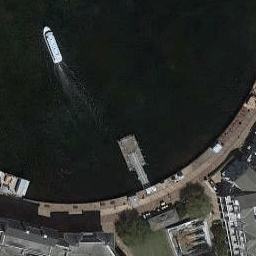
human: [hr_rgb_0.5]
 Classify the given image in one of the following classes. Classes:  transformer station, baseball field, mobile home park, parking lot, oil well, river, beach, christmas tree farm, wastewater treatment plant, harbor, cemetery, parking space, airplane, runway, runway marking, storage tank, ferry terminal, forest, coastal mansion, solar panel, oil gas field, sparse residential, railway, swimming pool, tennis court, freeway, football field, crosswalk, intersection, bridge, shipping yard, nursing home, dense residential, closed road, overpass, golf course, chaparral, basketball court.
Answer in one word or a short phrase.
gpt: ferry terminal